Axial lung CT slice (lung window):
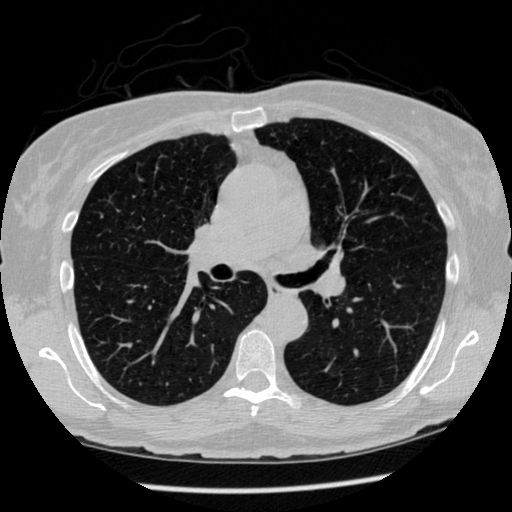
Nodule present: no